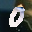
Label: 0